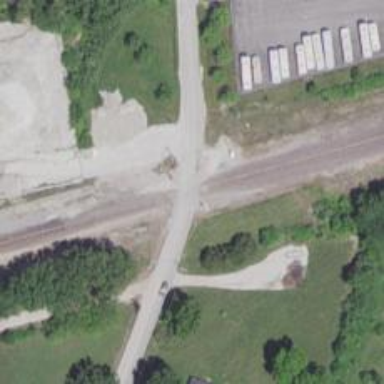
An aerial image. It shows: Railway level crossing.